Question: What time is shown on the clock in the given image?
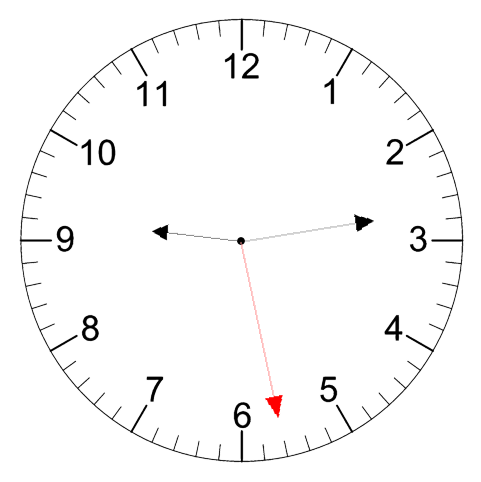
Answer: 09:13:28